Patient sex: M
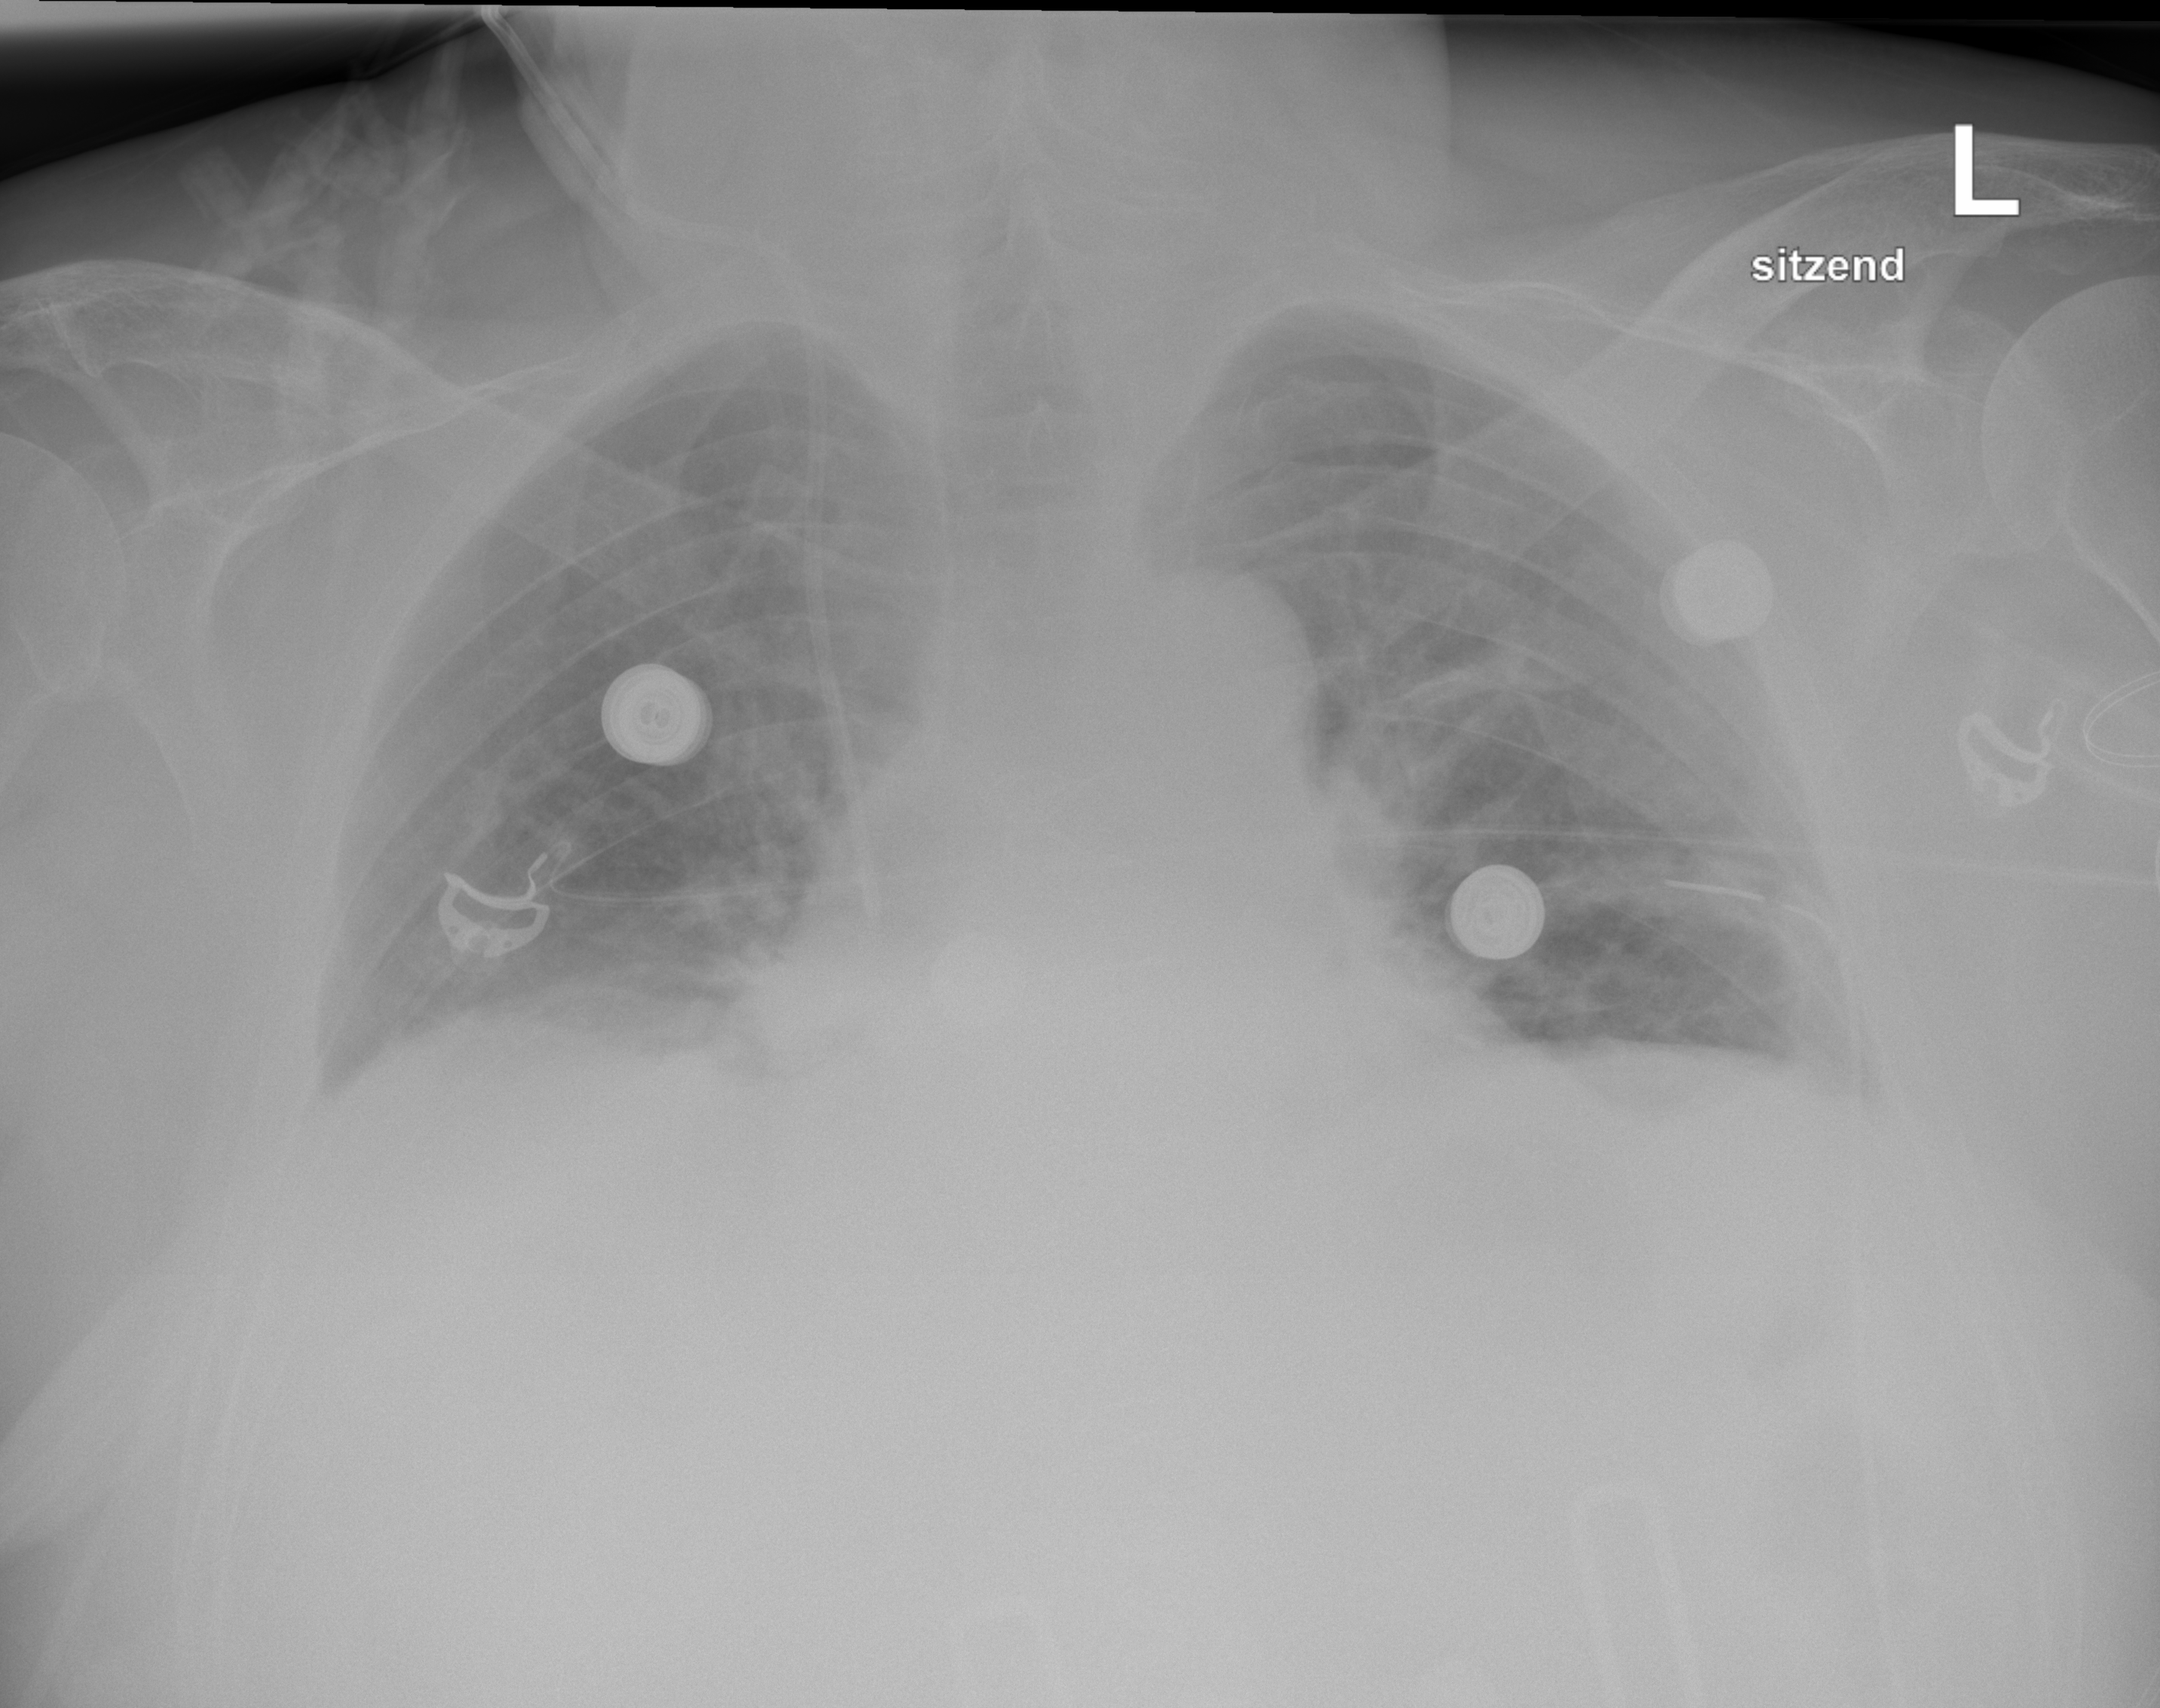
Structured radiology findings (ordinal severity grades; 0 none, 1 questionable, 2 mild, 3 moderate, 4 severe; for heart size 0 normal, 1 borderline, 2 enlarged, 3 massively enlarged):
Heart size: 0
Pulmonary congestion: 2
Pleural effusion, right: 0
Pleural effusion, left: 0
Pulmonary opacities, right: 2
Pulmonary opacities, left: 2
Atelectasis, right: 2
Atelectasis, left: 2